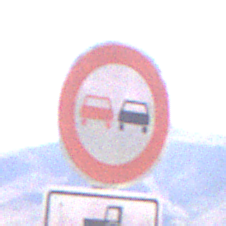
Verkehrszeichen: Ueberholverbot
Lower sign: SonstigeOderMehrspurigeFahrzeuge1
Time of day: MorningAfternoon
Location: Outdoor (Nature)
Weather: Clear
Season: NotSpecified
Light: Natural